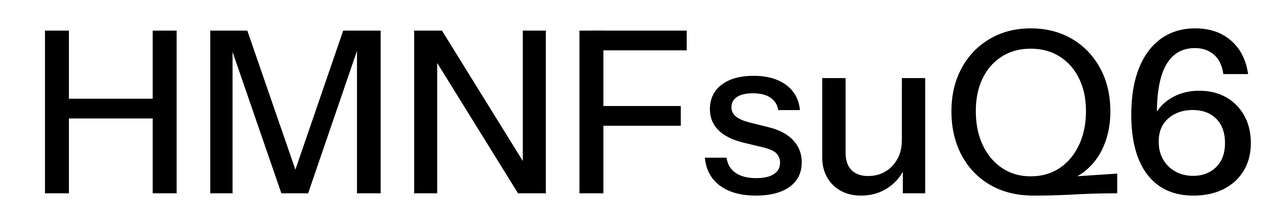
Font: InstrumentSans_Medium